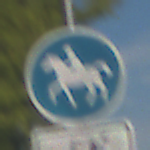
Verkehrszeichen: Reitweg
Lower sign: EinspurigeFahrzeugeFrei4
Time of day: MorningAfternoon
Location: Outdoor (Nature)
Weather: PartlyCloudy
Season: NotSpecified
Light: Natural